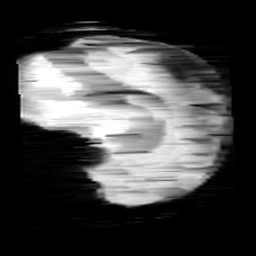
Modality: minIP
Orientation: sagittal
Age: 11
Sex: female
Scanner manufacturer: siemens
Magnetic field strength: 3 T
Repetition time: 0.027 s
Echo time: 0.02 s